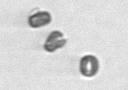
Label: Thalassiosira_sp_aff_mala